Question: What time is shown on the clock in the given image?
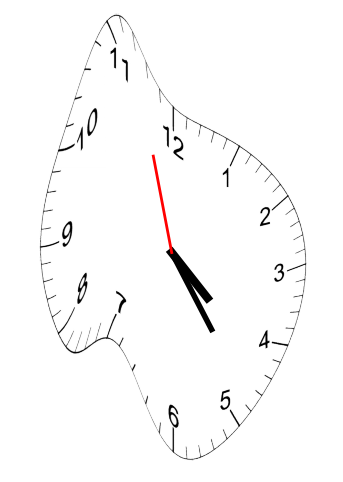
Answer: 04:23:57